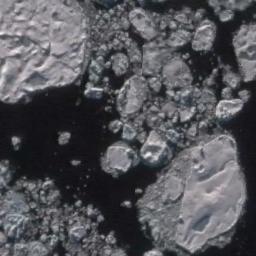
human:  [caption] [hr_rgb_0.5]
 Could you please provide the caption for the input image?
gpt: Countless ice cubes of all sizes are connected into a tight mass floating on the blue sea .

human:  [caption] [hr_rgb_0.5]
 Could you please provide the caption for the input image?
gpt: Two large pieces of sea ice and a lot of small pieces of sea ice gather together .

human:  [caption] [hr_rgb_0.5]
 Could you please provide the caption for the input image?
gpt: Sea ice is surrounded by water .

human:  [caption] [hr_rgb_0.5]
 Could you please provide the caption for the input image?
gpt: There are many ice on the black sea .

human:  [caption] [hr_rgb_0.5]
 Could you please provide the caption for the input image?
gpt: There are sea ice linked into sheets .